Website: bh-photo
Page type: customer-info-address
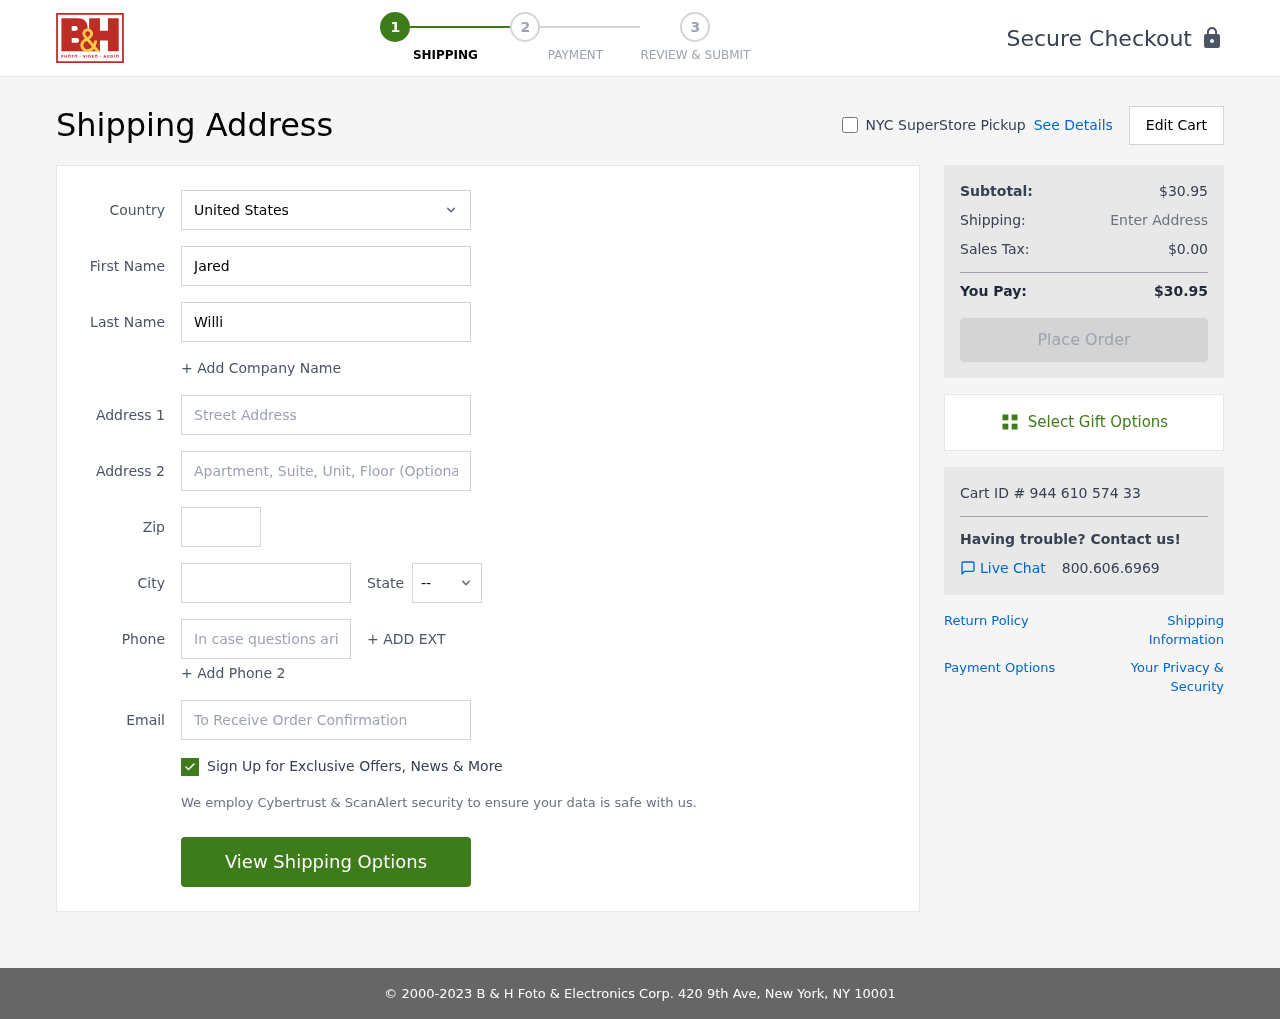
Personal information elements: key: PII_CITY
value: North Nicoleshire
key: PII_COUNTRY
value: United States
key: PII_EMAIL
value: jared_williams@hotmail.com
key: PII_FIRSTNAME
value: Jared
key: PII_LASTNAME
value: Williams
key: PII_PHONE
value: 5046555150
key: PII_POSTCODE
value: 61743
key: PII_STATE_ABBR
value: OR
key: PII_STREET
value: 5292 Clark Mission
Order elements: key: ORDER_SUBTOTAL
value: $30.95
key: ORDER_TAX
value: $0.00
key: ORDER_TOTAL
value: $30.95
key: ORDER_ID
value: Cart ID # 944 610 574 33